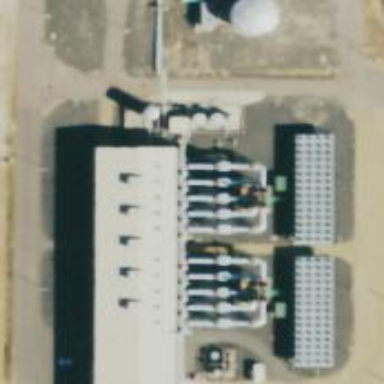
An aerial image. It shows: Gas-powered generator.